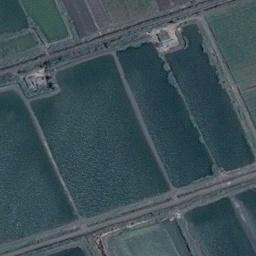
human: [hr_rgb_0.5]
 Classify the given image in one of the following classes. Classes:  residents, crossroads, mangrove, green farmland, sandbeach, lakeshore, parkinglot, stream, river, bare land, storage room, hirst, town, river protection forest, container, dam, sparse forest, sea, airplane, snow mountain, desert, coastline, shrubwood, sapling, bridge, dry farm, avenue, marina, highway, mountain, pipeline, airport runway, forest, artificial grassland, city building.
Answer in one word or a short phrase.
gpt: green farmland